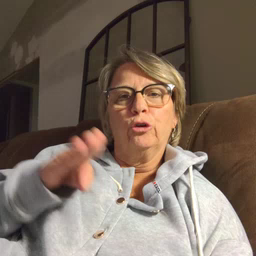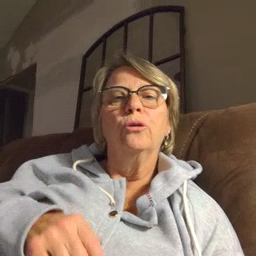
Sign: dryer